Question: Tried to change the navigation drawer color to colorPrimary but the drawer layout color is not changing even though it is set to colorPrimary.It shows on Android Studio but on actual run it is set to white.!
'''
<android.support.v4.widget.DrawerLayout
xmlns:android="http://schemas.android.com/apk/res/android"
xmlns:app="http://schemas.android.com/apk/res-auto"
xmlns:tools="http://schemas.android.com/tools"
android:id="@+id/drawer_layout"
android:layout_width="match_parent"
android:layout_height="match_parent"
android:fitsSystemWindows="true"
android:padding="0dp"
android:paddingBottom="0dp"
tools:openDrawer="start">
<include
layout="@layout/app_bar_main"
android:layout_width="match_parent"
android:layout_height="match_parent"
android:itemBackground="@color/colorPrimary" />
<android.support.design.widget.NavigationView
android:id="@+id/nav_view"
android:layout_width="wrap_content"
android:layout_height="match_parent"
android:layout_gravity="start"
android:fitsSystemWindows="true"
app:headerLayout="@layout/nav_header_main"
app:itemBackground="@color/colorPrimary"
app:itemIconTint="@android:color/background_light"
app:itemTextColor="@android:color/background_light"
app:menu="@menu/activity_main_drawer">
</android.support.design.widget.NavigationView>
</android.support.v4.widget.DrawerLayout>
'''

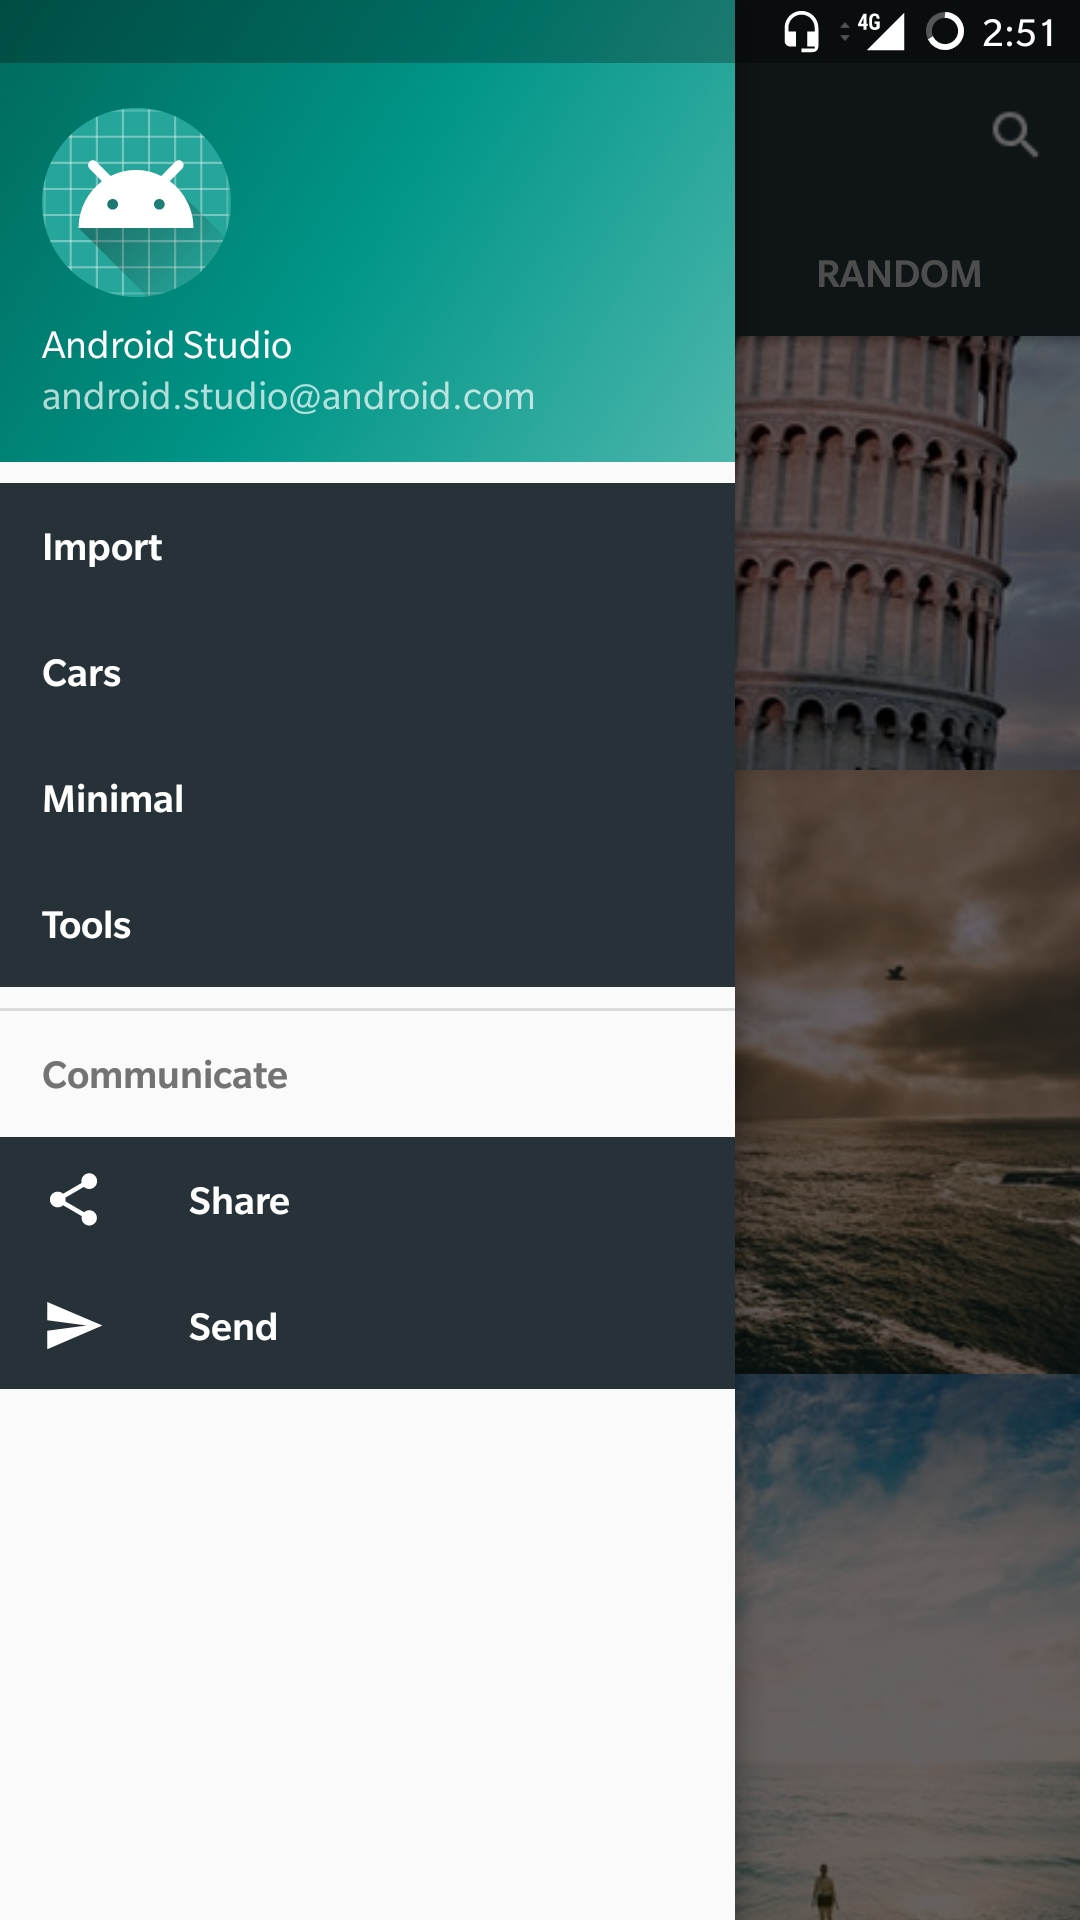
Answer: Try this code..
'''
<android.support.design.widget.NavigationView
android:id="@+id/navigation_view"
android:layout_width="wrap_content"
android:layout_height="match_parent"
android:layout_gravity="start"
app:headerLayout="@layout/navigation_drawer_header"
app:menu="@menu/menu_drawer"
android:background="@color/color_navigation_list_background"
app:itemIconTint="@color/color_selector_navigation_item"
app:itemTextColor="@color/color_selector_navigation_item"/>
'''